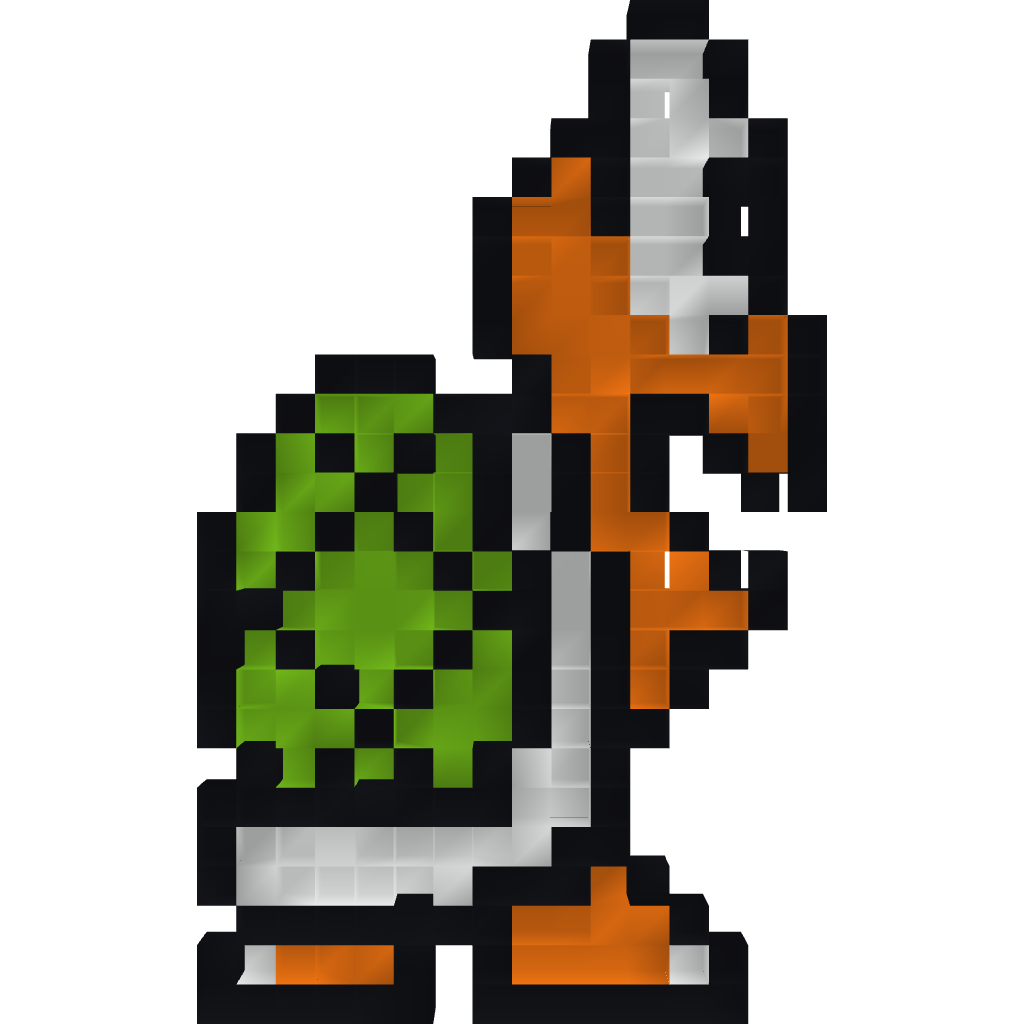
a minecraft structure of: Koopa Troopa